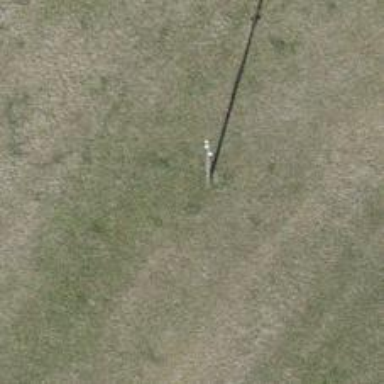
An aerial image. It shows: Power pole.